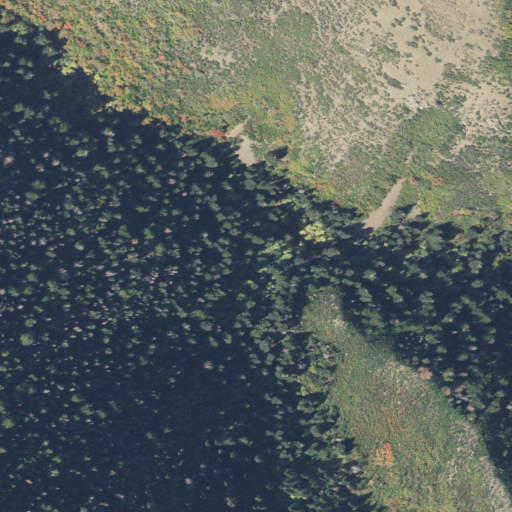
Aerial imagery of valley in Utah named Dibbles Canyon containing deciduous forest and evergreen forest